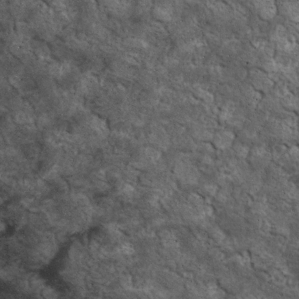
Label: non_frost